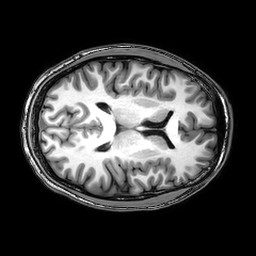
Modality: T1w
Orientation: axial
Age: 24
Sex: male
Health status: healthy
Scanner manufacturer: philips
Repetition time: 0.00822 s
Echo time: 0.00378 s